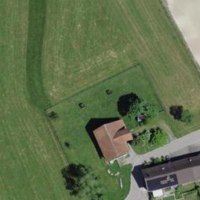
EUNIS habitat code: 54
Species observed at this site:
Vicia sepium